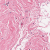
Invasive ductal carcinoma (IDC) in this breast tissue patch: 0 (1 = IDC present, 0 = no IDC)